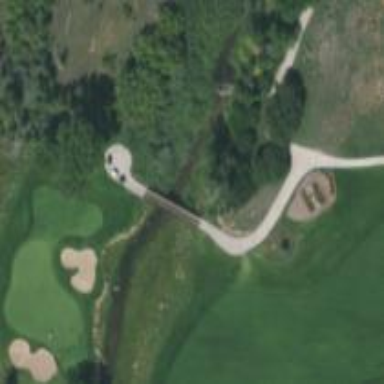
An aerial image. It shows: Path on bridge designed for golf carts.